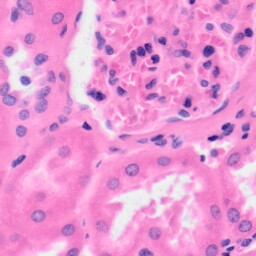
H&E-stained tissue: Kidney